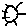
Label: sun